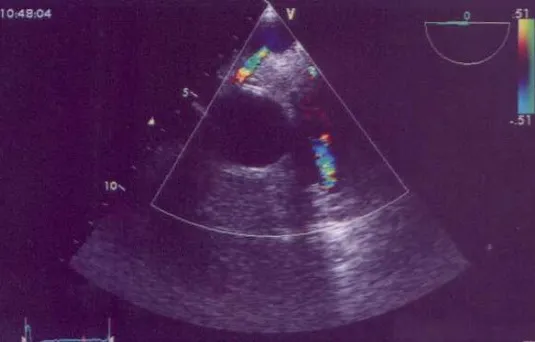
Possible communication between left coronary artery and pulmonary artery.
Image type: radiology (ultrasound)